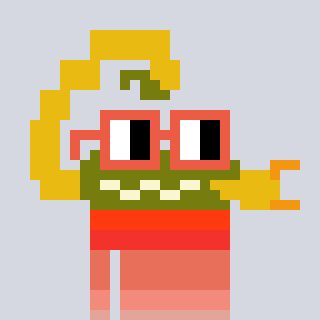
a pixel art character with square orange glasses, a scorpion-shaped head and a grayscale-colored body on a cool background